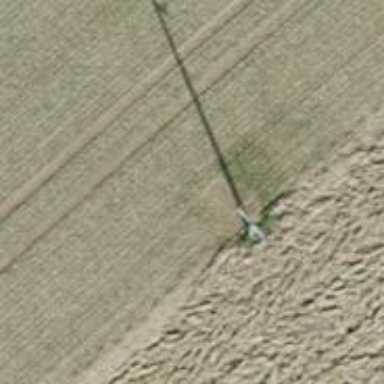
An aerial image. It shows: Concrete power pole.